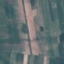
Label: AnnualCrop